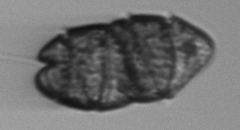
Label: Margalefidinium